Interaction volume radius: 5 \u00c5
Interaction volume height: 20 \u00c5
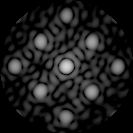
Disorder parameter: 0.2006